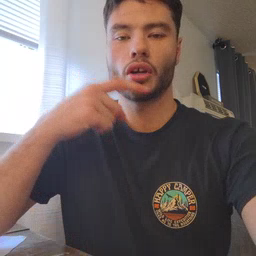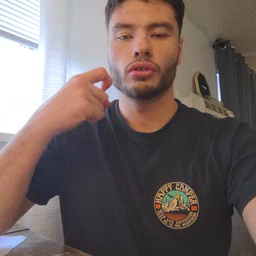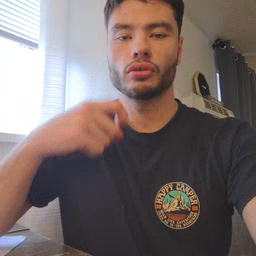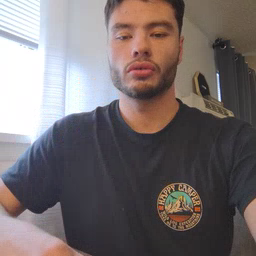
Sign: dryer